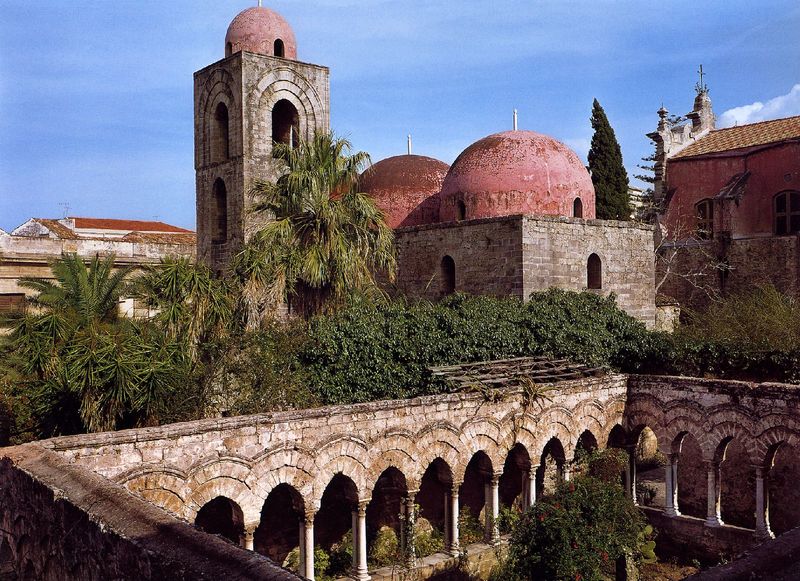
Titel: S. Giovanni degli Eremiti in Palermo
Standort: Palermo (EU - I)
Schlagwörter: baum, blau, himmel, bäume, landschaft, fenster, säulen, dach, gebäude, rot, architektur, spitze, stein, bild, kirche, sonne, turm, garten, bogen, süden, dächer, mauer, hecke, hof, rundbogen, kuppel, palme, foto, fotografie, bögen, gang, innenhof, kloster, kreuz, kuppeln, moschee, arkaden, photo, arabisch, rechteckig, palmen, säulengang, kreuzgang, minarett, kolonade, südlich, maurisch, minaret, alhambra, kupeln